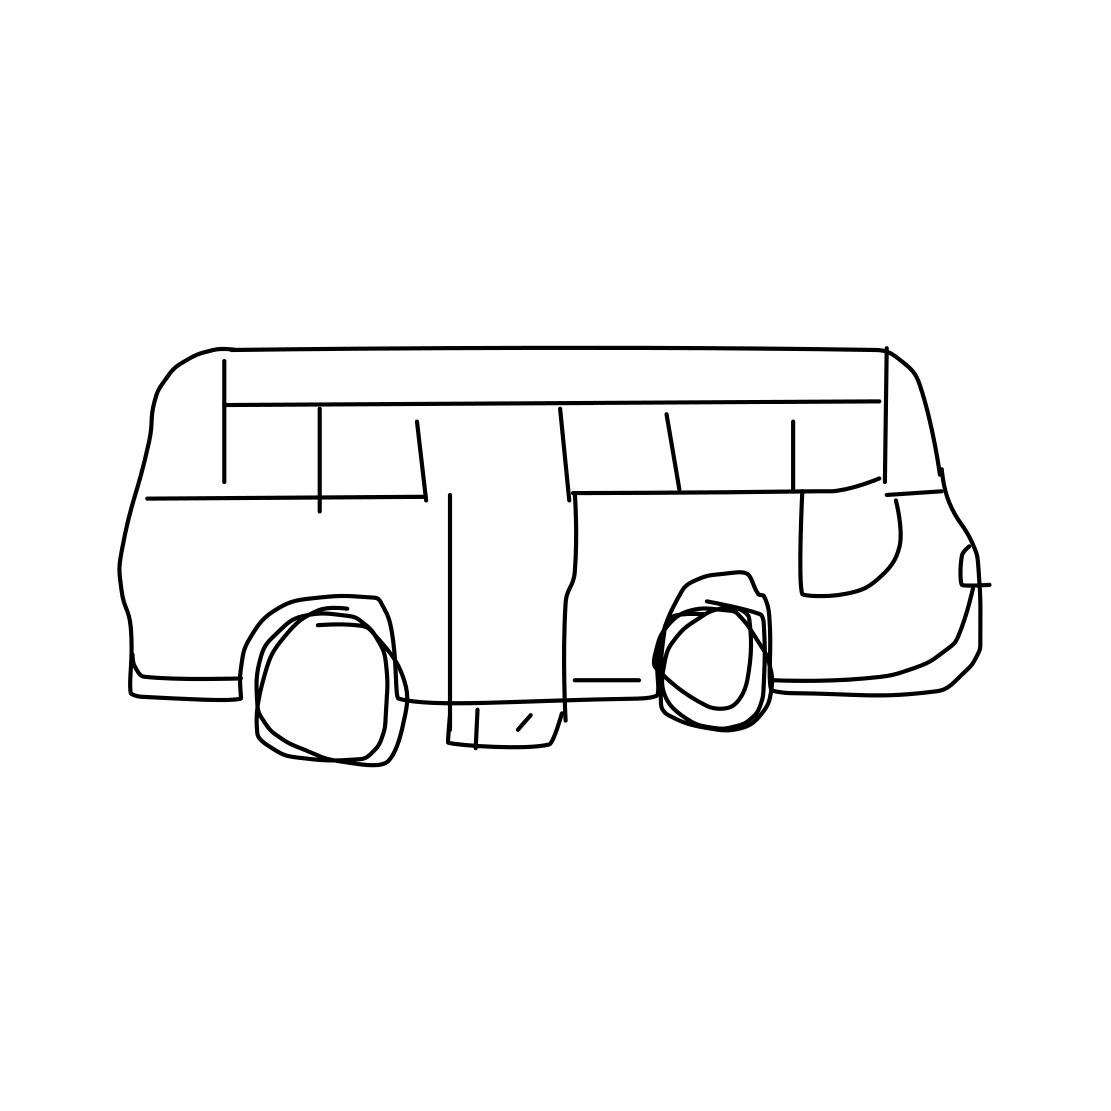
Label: bus